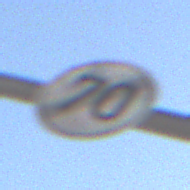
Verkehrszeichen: EndeGeschwindigkeit70
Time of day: Midday
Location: Outdoor (RoadRail)
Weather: Clear
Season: Summer
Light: Natural